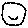
Label: smiley face